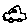
Label: car